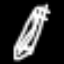
Label: pencil